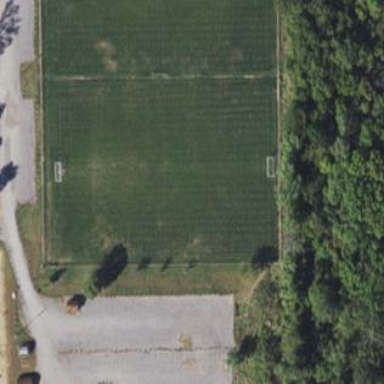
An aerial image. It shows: Soccer pitch for outdoor sports and leisure activities.